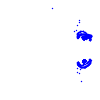
Particle: electron